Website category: university
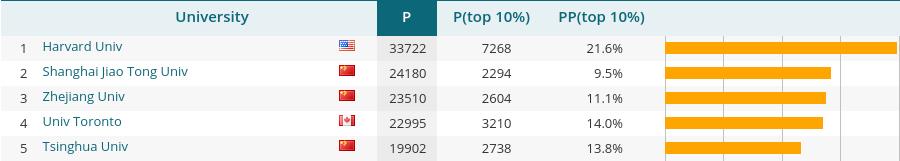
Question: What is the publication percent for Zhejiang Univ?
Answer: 11.1%

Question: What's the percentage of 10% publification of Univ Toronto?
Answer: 14.0%

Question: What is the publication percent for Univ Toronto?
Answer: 14.0%

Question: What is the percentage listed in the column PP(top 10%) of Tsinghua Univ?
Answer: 13.8%

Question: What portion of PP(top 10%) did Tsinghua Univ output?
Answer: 13.8%

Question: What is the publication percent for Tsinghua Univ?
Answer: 13.8%

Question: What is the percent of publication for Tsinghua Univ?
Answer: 13.8%

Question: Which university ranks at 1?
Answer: Harvard Univ

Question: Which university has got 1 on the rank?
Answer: Harvard Univ

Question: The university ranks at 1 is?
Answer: Harvard Univ

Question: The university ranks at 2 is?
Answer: Shanghai Jiao Tong Univ

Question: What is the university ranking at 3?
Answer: Zhejiang Univ

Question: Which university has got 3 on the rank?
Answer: Zhejiang Univ

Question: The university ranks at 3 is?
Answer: Zhejiang Univ

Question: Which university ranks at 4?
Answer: Univ Toronto

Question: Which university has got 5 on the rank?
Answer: Tsinghua Univ

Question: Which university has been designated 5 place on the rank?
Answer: Tsinghua Univ

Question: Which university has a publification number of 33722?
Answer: Harvard Univ

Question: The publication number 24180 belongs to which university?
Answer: Shanghai Jiao Tong Univ

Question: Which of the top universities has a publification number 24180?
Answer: Shanghai Jiao Tong Univ

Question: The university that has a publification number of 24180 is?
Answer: Shanghai Jiao Tong Univ

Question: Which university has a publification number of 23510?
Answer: Zhejiang Univ

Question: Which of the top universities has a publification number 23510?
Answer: Zhejiang Univ

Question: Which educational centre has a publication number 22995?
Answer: Univ Toronto

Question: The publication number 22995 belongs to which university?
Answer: Univ Toronto

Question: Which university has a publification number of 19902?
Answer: Tsinghua Univ

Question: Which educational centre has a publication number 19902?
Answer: Tsinghua Univ

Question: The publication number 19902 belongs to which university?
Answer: Tsinghua Univ

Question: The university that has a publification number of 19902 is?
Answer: Tsinghua Univ

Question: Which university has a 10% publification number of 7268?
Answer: Harvard Univ

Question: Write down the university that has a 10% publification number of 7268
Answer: Harvard Univ

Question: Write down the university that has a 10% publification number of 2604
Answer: Zhejiang Univ

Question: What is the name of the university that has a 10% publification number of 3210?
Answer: Univ Toronto

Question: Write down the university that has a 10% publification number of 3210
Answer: Univ Toronto